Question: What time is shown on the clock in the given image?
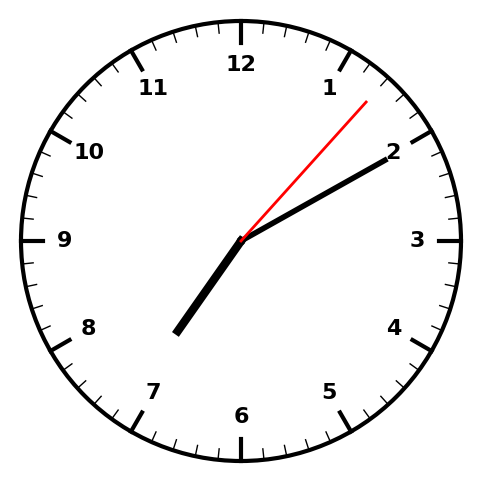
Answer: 07:10:07